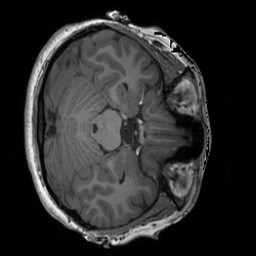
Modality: T1w
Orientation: axial
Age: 18
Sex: female
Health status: healthy
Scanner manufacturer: siemens
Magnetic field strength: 3 T
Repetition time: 1.9 s
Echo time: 0.00252 s